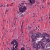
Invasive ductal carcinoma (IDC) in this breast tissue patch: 0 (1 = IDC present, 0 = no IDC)